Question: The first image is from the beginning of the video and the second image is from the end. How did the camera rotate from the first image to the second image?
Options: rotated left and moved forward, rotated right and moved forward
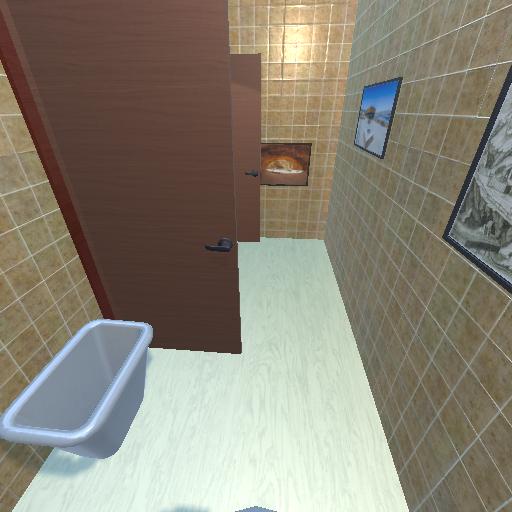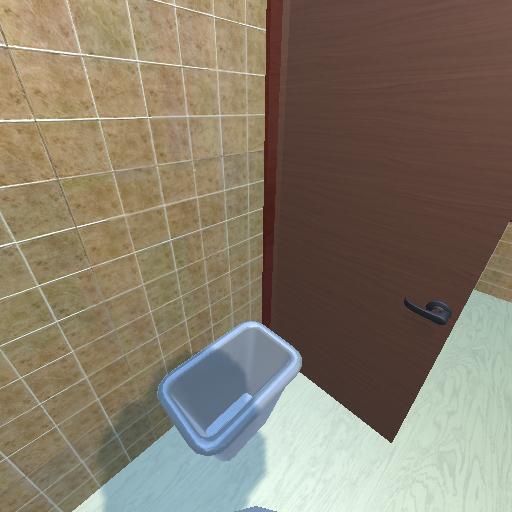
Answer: rotated left and moved forward